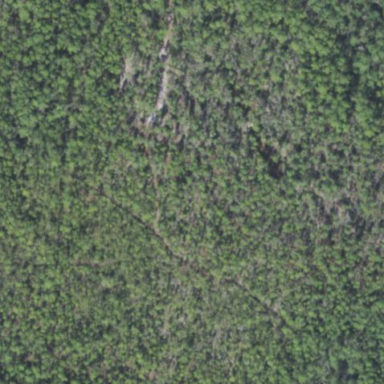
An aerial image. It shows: Forest area dominated by needle-leaved trees.